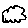
Label: cloud